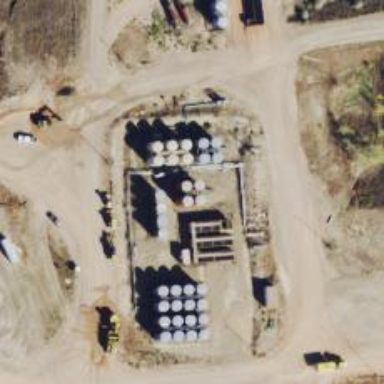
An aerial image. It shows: Storage tank that is man-made.